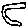
Label: moon